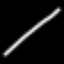
Label: line